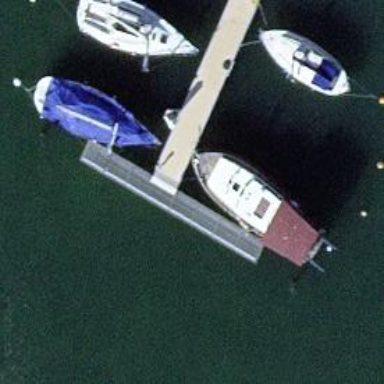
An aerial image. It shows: Man-made pier.